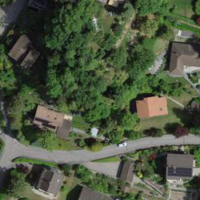
EUNIS habitat code: 55
Species observed at this site:
Vicia sepium